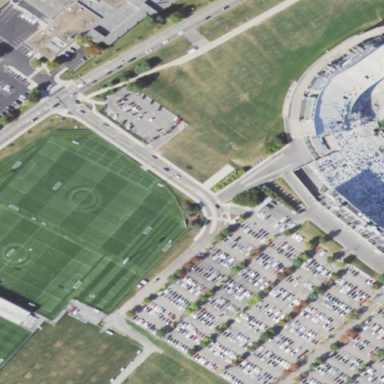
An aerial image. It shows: Soccer pitch designated for leisure and sports activities.